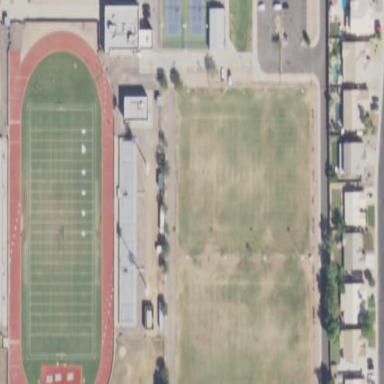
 providing space for leisure sports activities."